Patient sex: M
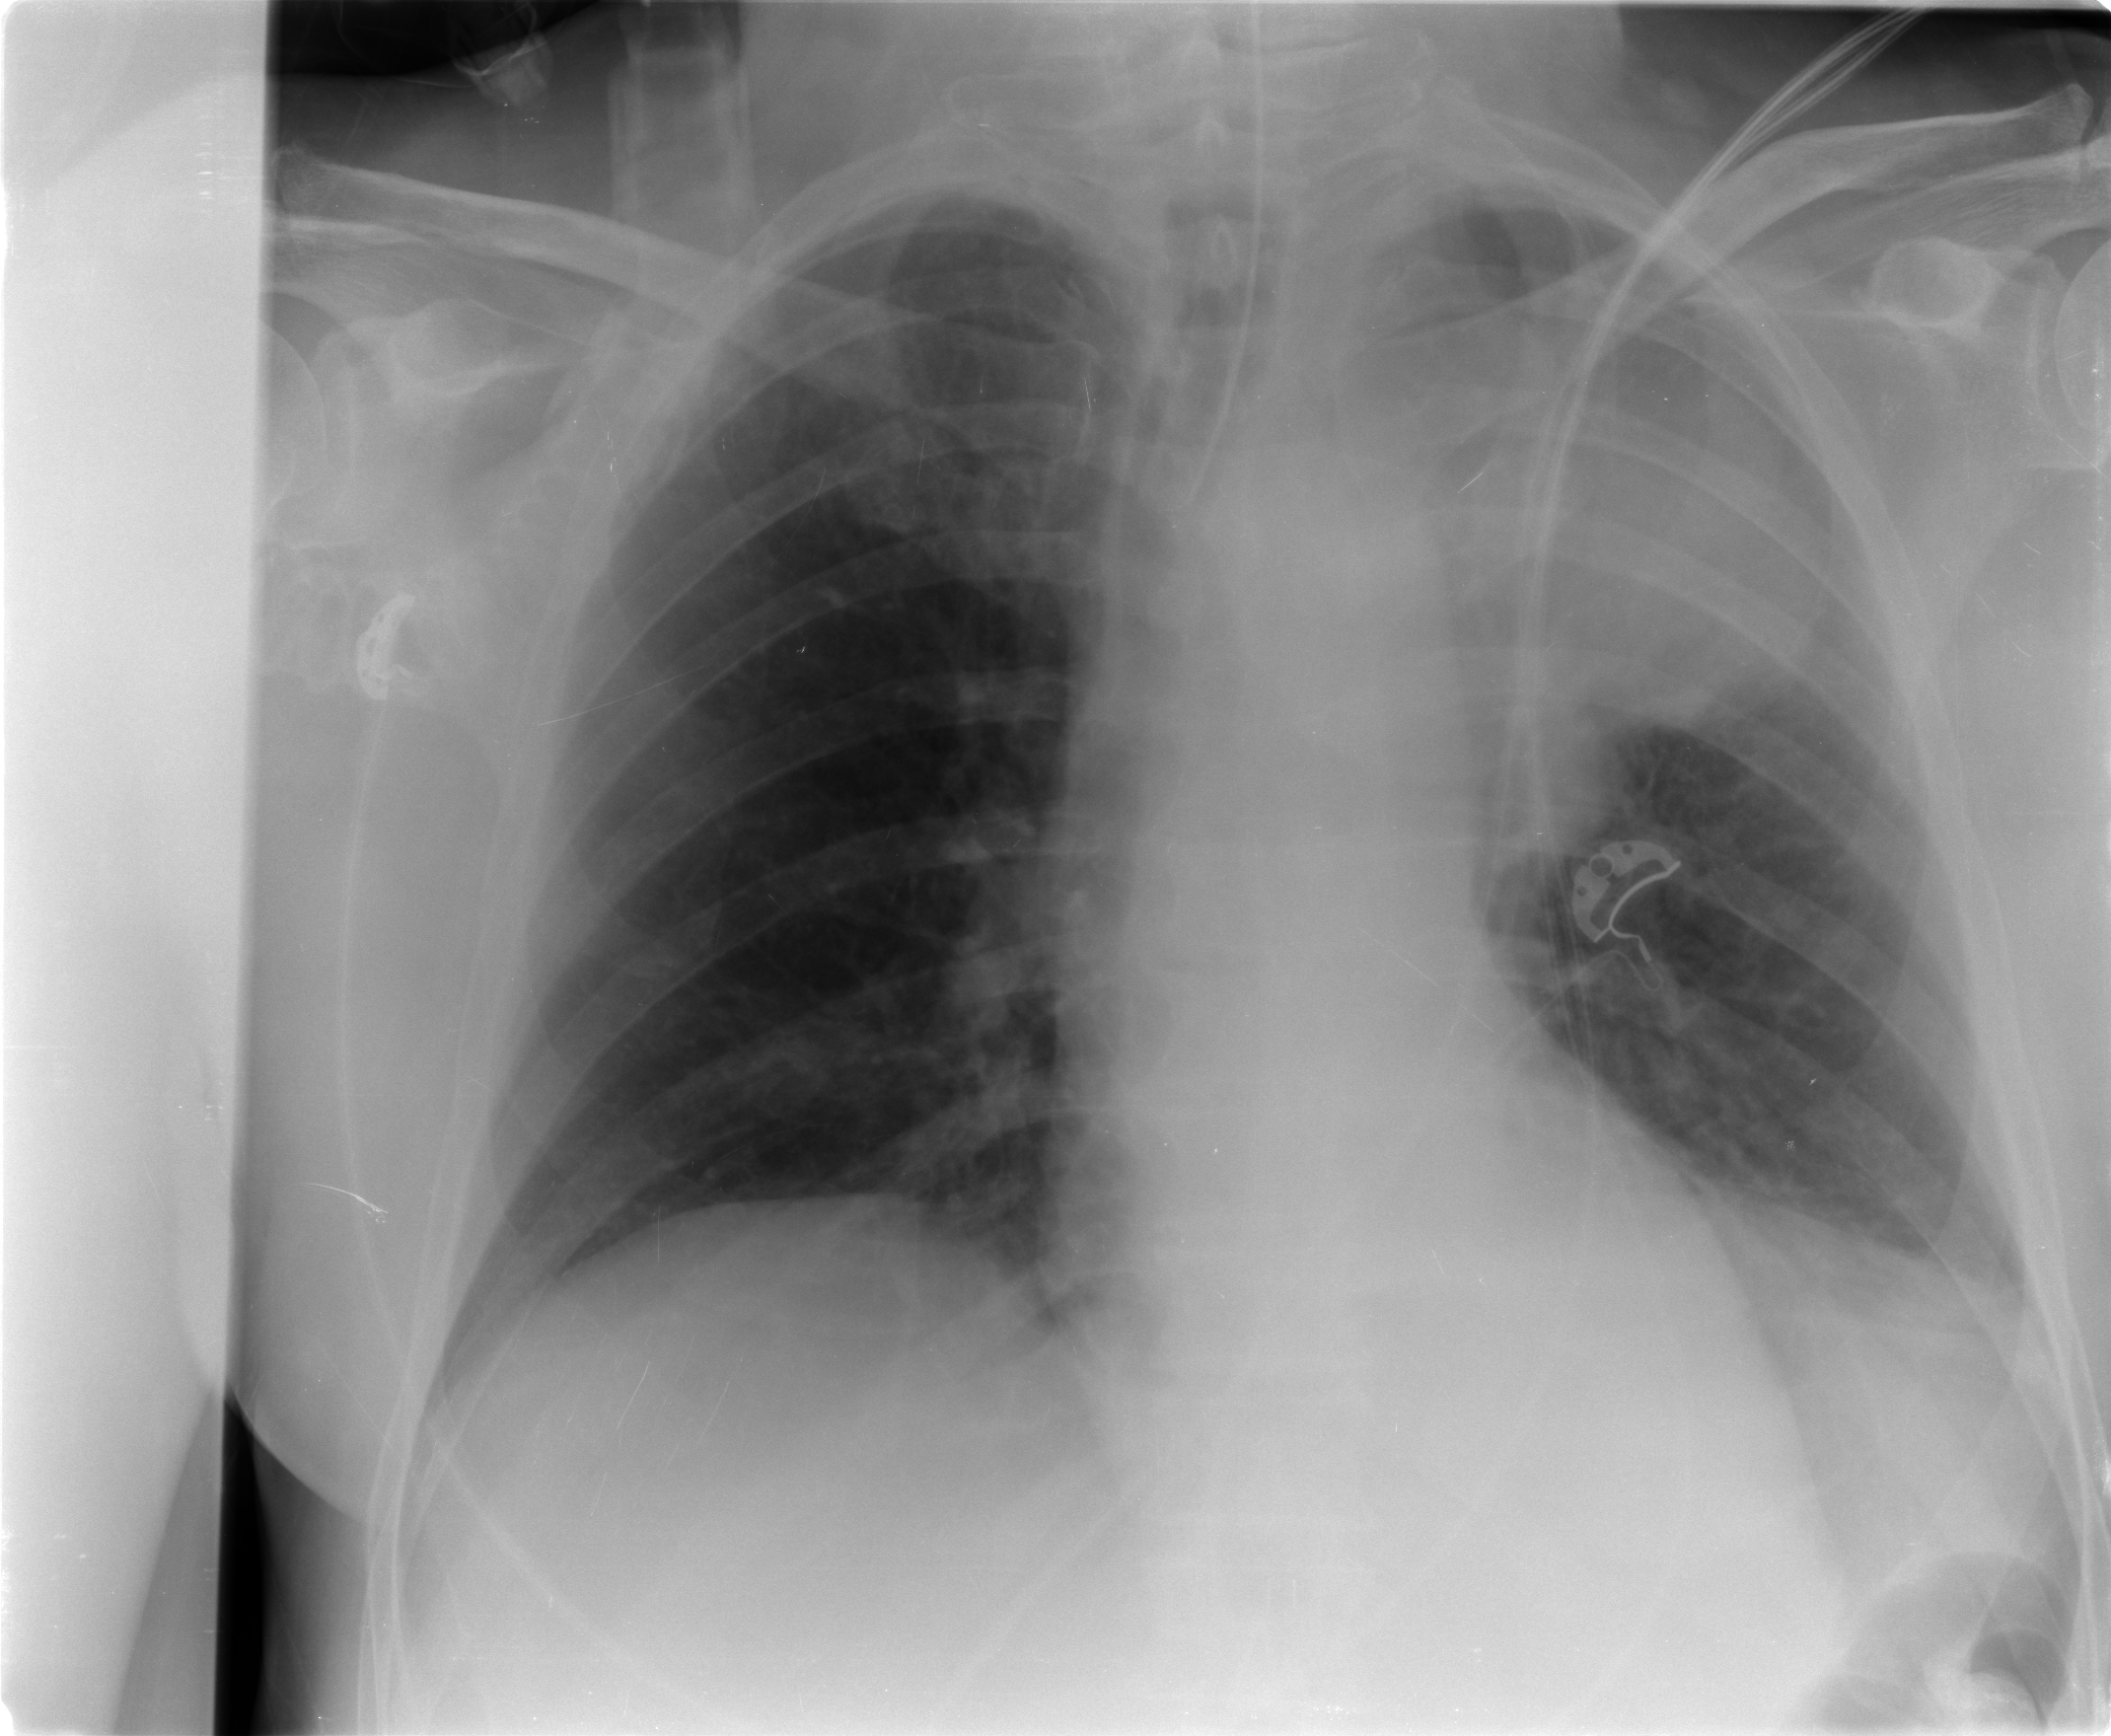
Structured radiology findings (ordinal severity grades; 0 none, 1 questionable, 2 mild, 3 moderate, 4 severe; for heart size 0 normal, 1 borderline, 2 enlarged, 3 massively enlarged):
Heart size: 0
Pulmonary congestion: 0
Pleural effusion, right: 0
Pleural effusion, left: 0
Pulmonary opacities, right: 0
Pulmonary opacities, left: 0
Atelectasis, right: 0
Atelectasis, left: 4